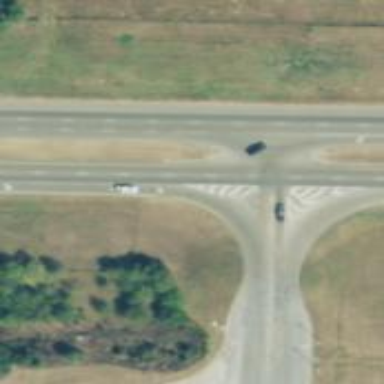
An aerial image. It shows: Trunk expressway with asphalt surface. It is dual carriageway.